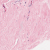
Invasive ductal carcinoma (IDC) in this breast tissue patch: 0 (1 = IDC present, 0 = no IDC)